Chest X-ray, PA view. Patient: 38 years old, sex M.
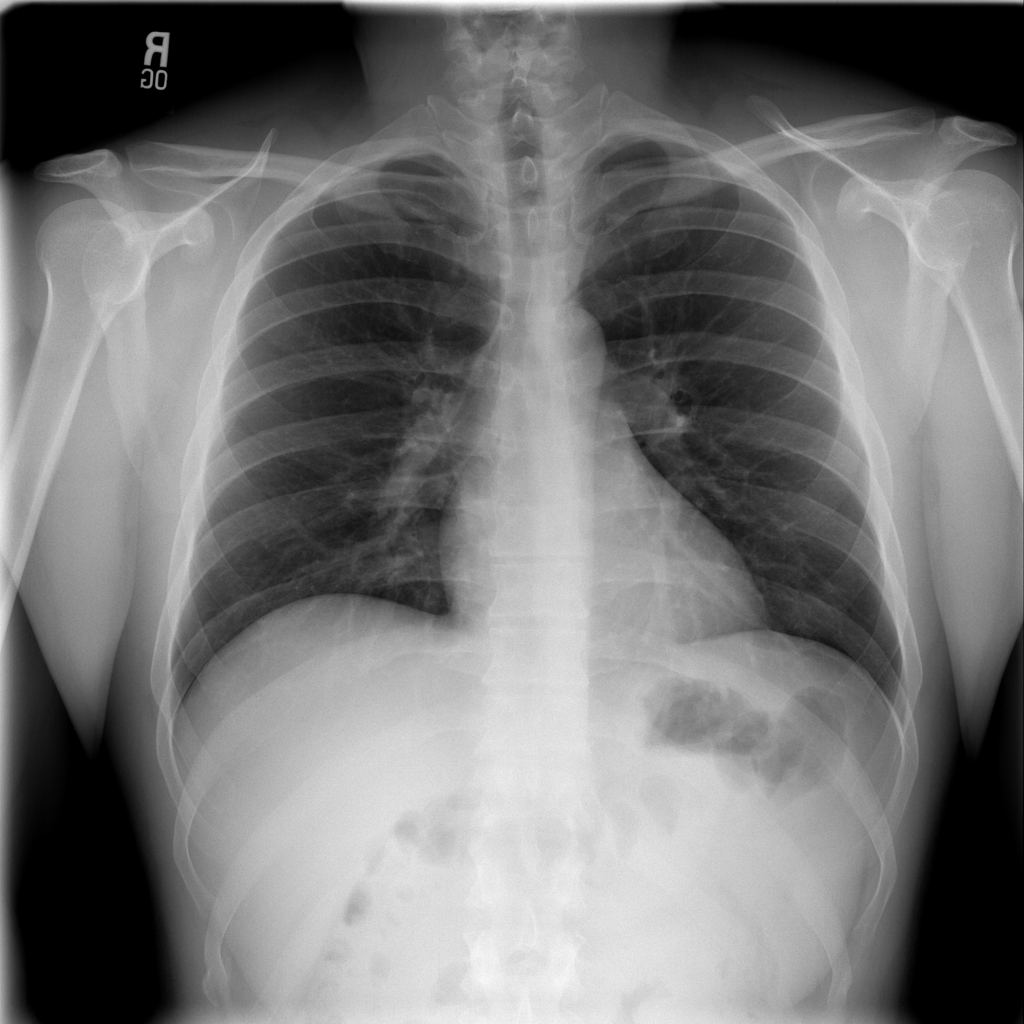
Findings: No Finding